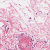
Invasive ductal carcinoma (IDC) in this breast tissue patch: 0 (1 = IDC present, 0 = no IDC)